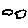
Label: cloud